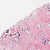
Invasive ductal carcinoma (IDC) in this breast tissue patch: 1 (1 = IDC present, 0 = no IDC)